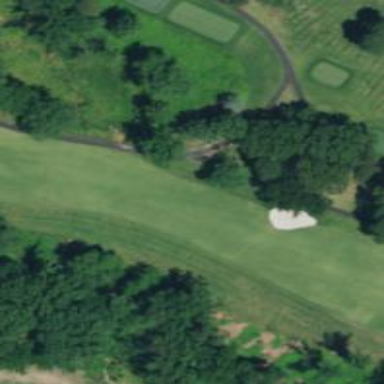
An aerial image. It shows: View of golf hole.